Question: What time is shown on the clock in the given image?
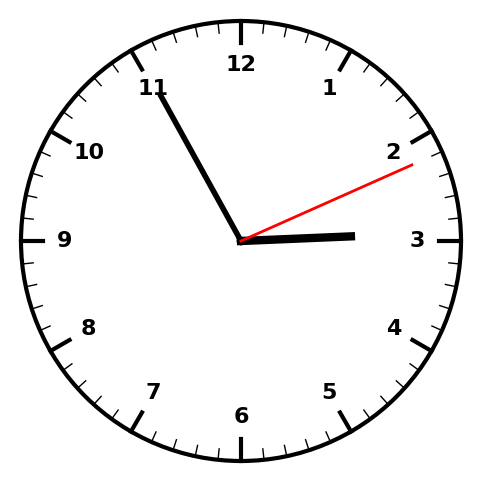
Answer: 02:55:11